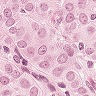
Metastatic tissue present: yes